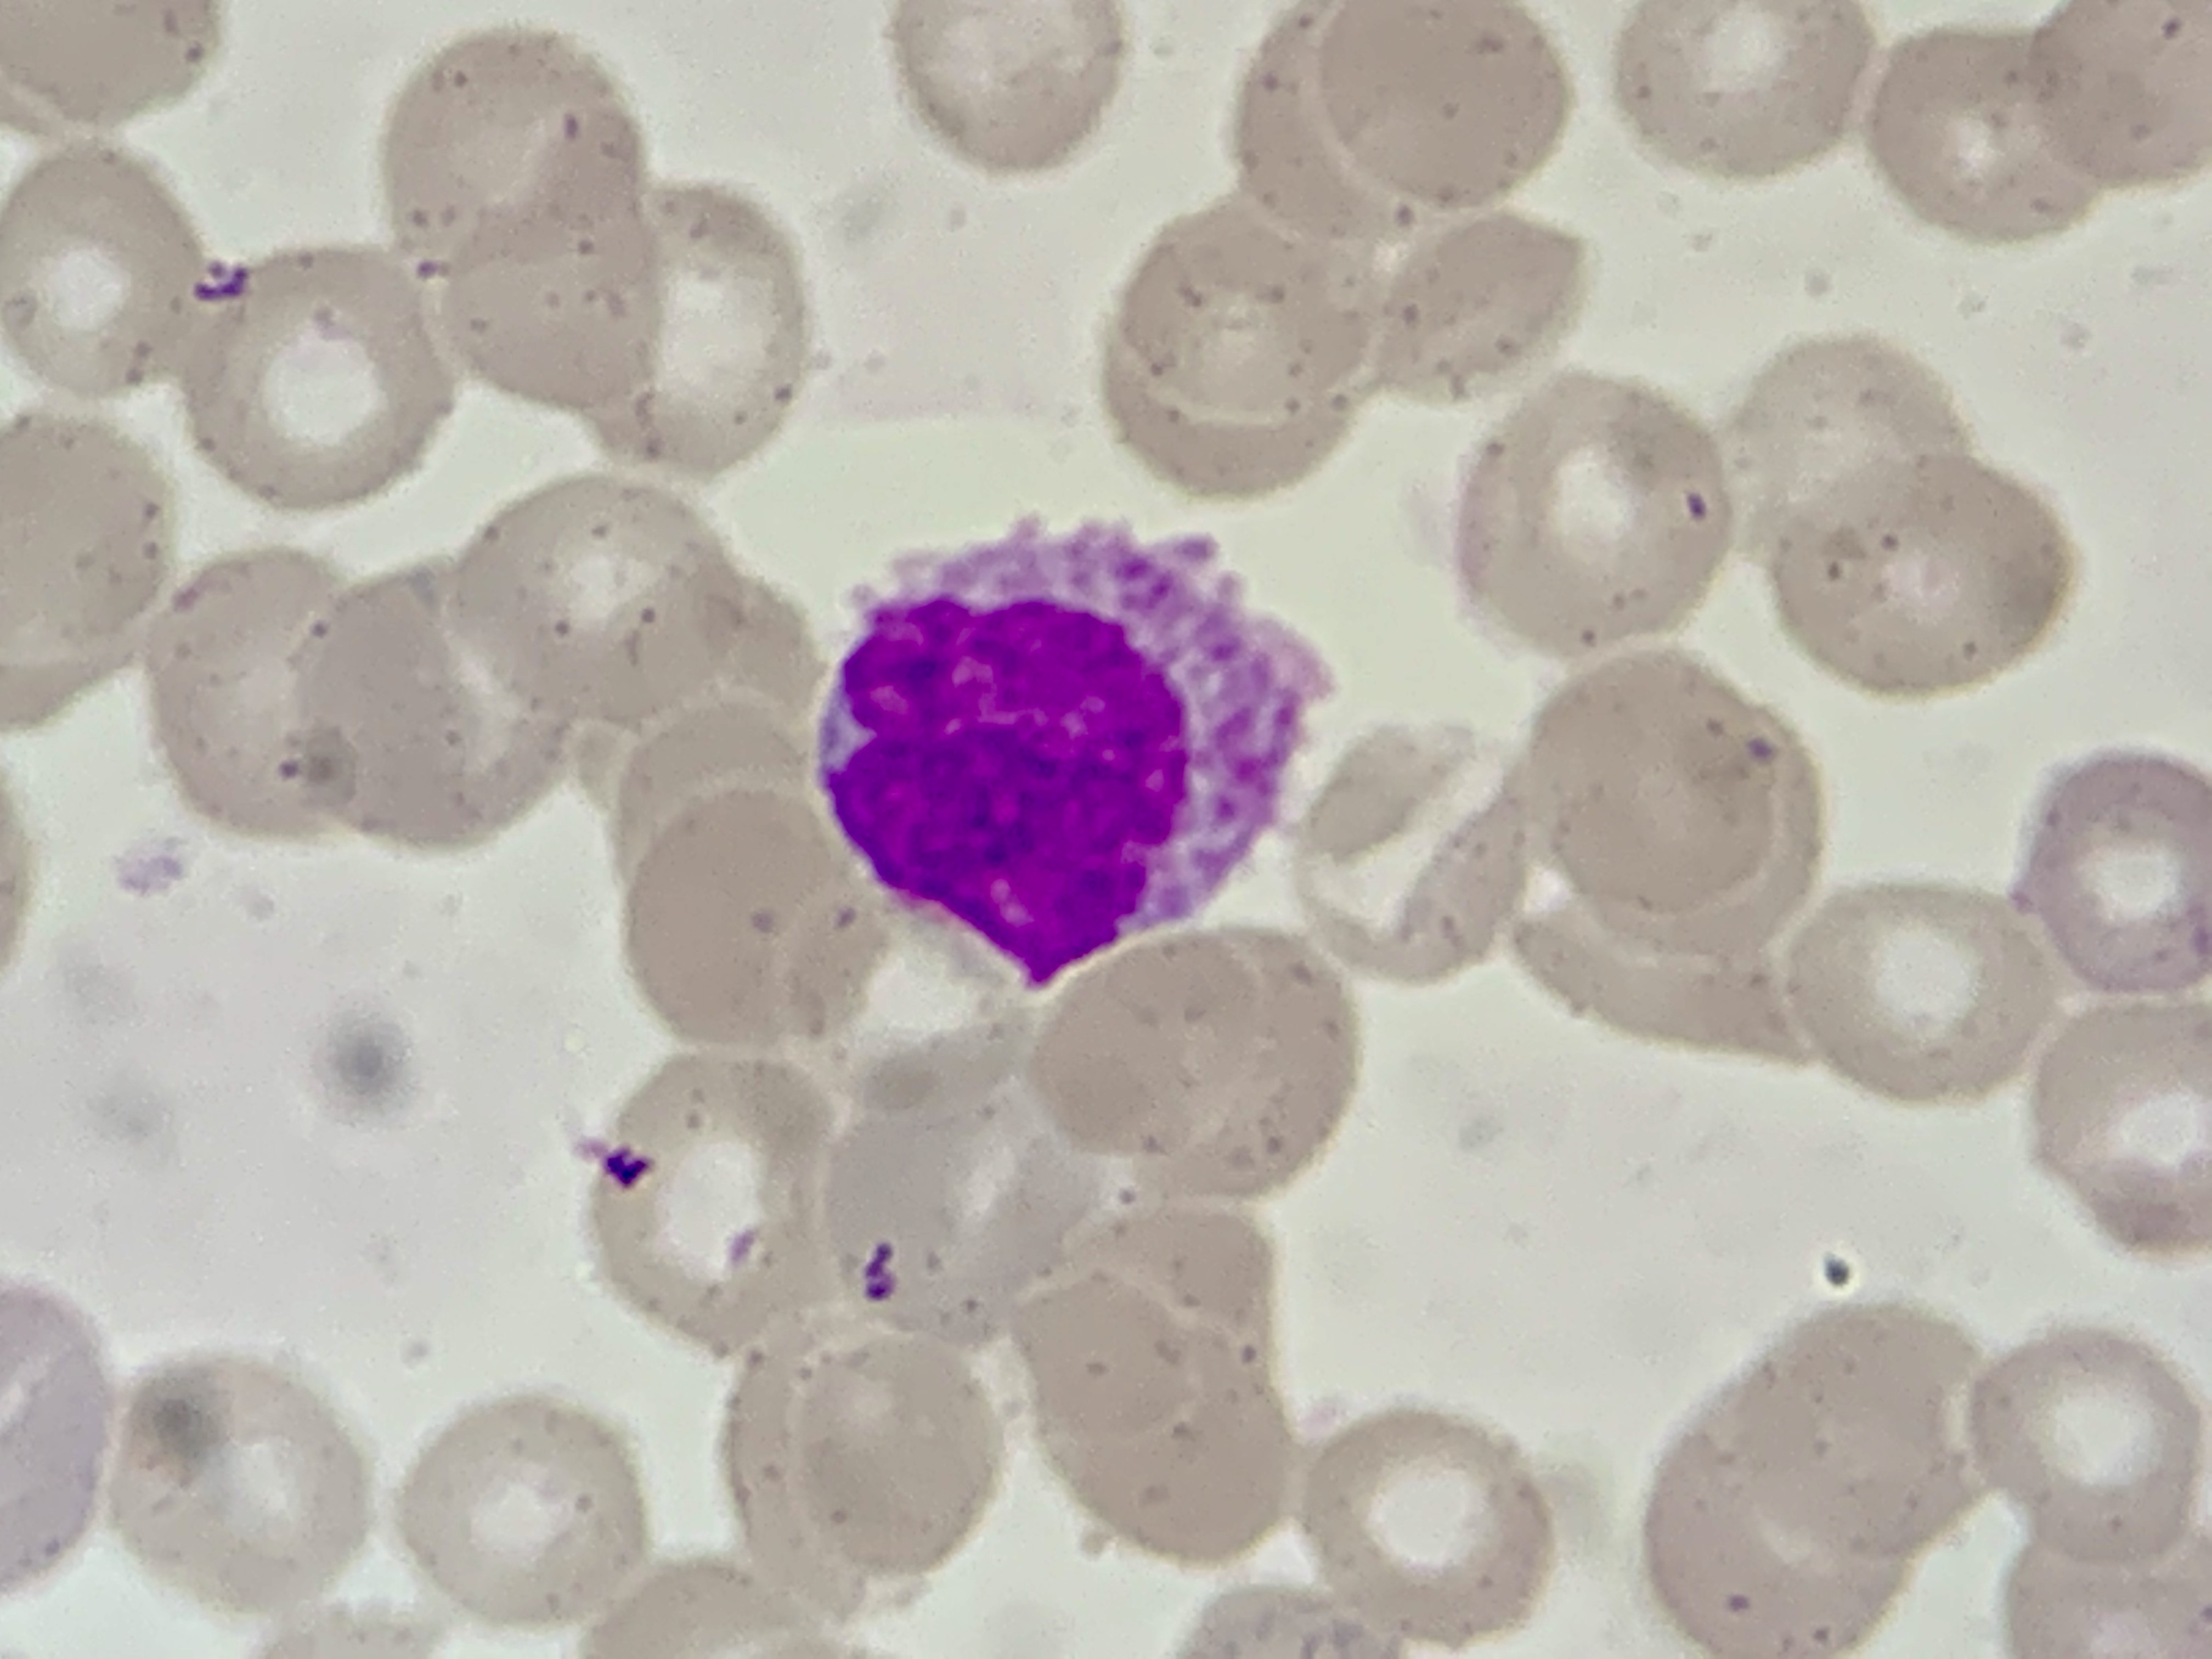
Cell type: MONOCYTES